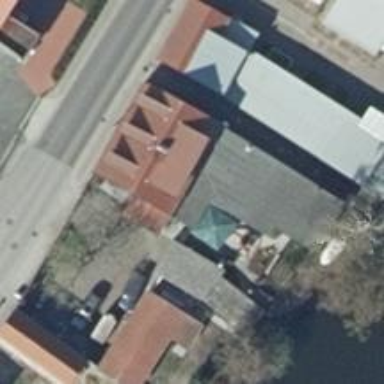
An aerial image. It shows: Restaurant.